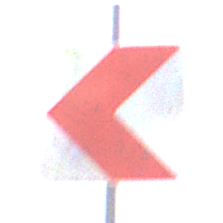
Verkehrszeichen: RichtungstafelnInKurvenKleinRechts
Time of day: MorningAfternoon
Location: Outdoor (Suburban)
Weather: PartlyCloudy
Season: NotSpecified
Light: Natural